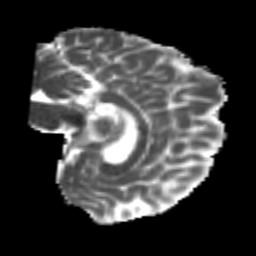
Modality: MD
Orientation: sagittal
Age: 20
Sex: female
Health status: healthy
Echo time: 0.074 s